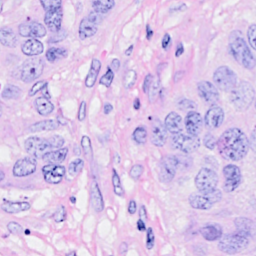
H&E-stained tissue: Breast